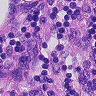
Metastatic tissue present: no